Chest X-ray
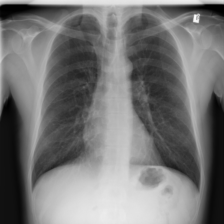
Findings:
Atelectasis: negative
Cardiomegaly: negative
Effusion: negative
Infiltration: negative
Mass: negative
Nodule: negative
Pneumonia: negative
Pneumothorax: negative
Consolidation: negative
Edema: negative
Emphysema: negative
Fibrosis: negative
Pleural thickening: negative
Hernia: negative